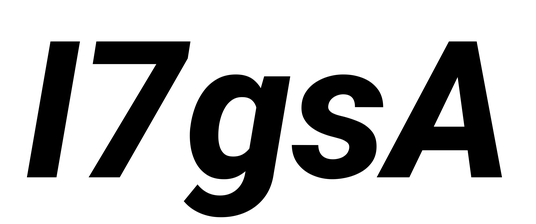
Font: Roboto-Italic_ExtraBold_Italic